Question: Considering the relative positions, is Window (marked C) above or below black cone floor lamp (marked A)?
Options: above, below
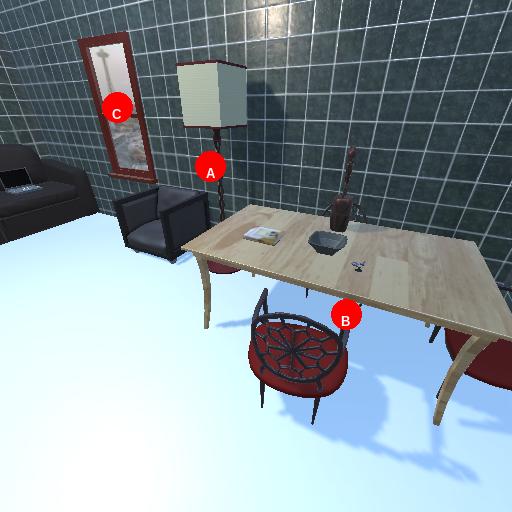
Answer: above